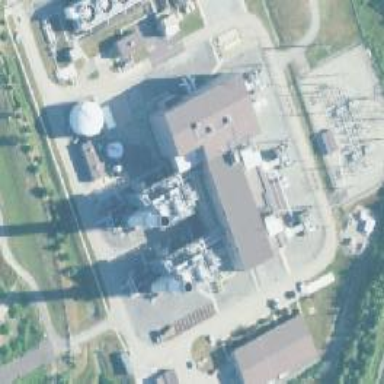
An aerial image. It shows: Gas turbine power generator.